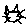
Label: cat